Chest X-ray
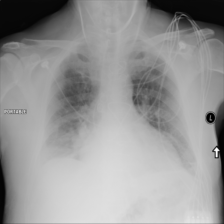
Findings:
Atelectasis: positive
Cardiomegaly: negative
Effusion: negative
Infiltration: positive
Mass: negative
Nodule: negative
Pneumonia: negative
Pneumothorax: negative
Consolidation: negative
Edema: negative
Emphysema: negative
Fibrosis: negative
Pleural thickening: negative
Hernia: negative